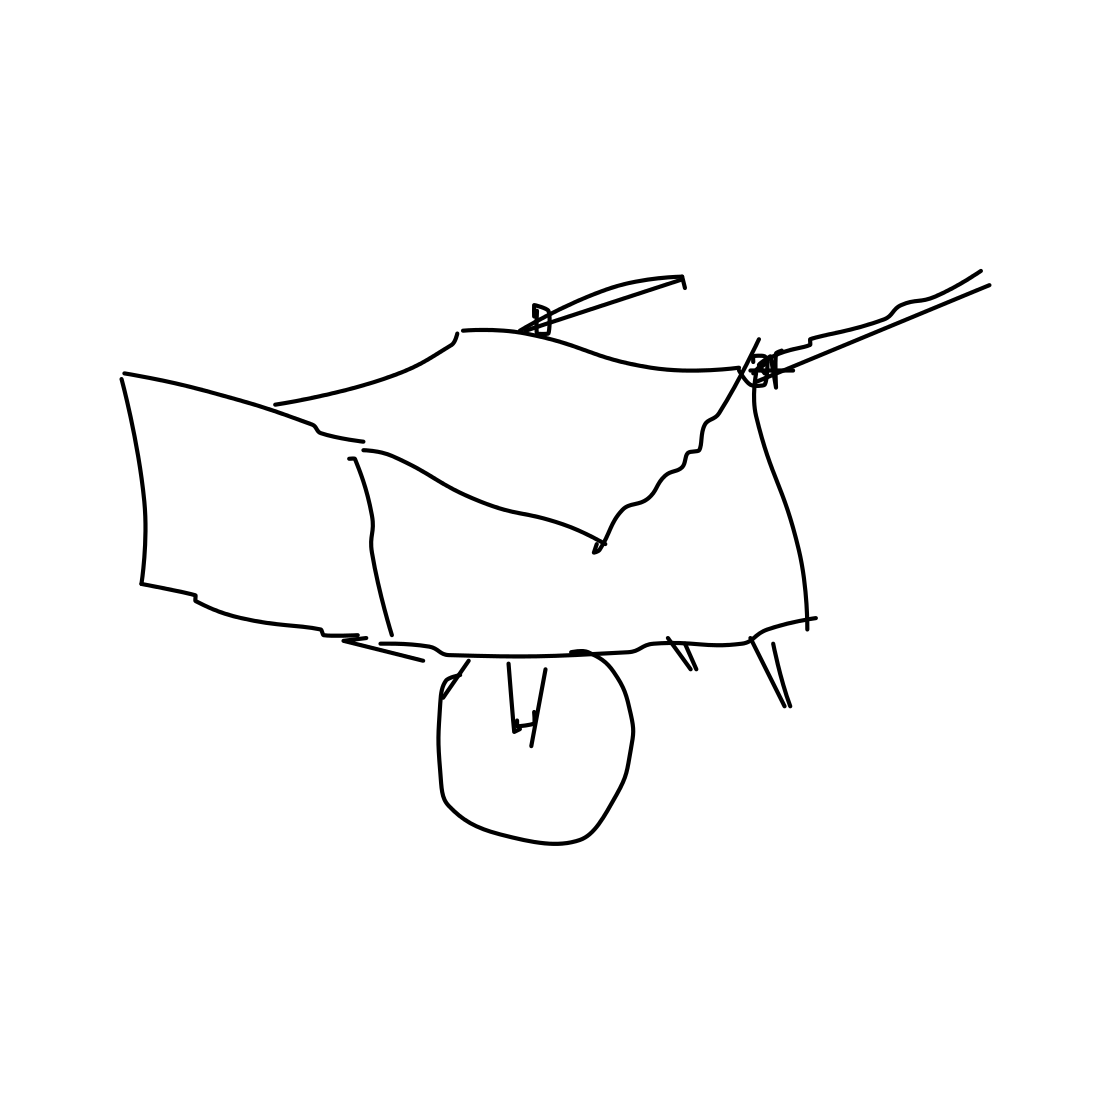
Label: wheelbarrow